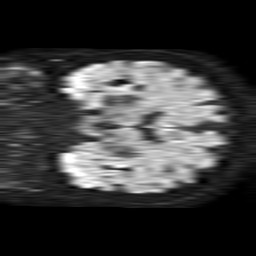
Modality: TRACE
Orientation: coronal
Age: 79
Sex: female
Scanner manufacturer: philips
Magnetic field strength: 1.5 T
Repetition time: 4.6 s
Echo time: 0.08517 s